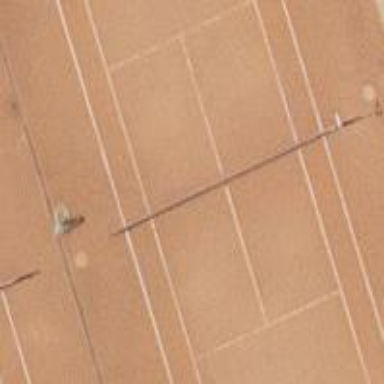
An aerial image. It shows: Tennis court in leisure pitch.